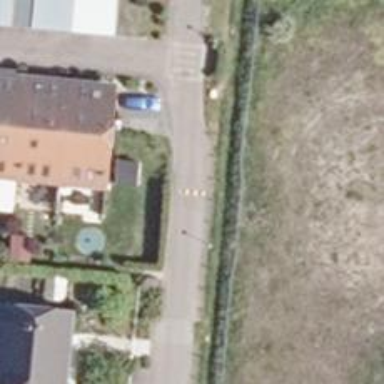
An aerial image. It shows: Bump for traffic calming.